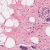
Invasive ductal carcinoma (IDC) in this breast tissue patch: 0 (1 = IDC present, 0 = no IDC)